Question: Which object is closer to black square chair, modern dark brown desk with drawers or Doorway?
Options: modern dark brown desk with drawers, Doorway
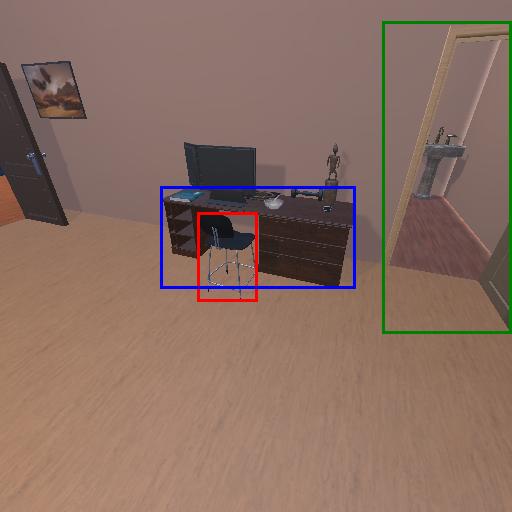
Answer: modern dark brown desk with drawers